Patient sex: M
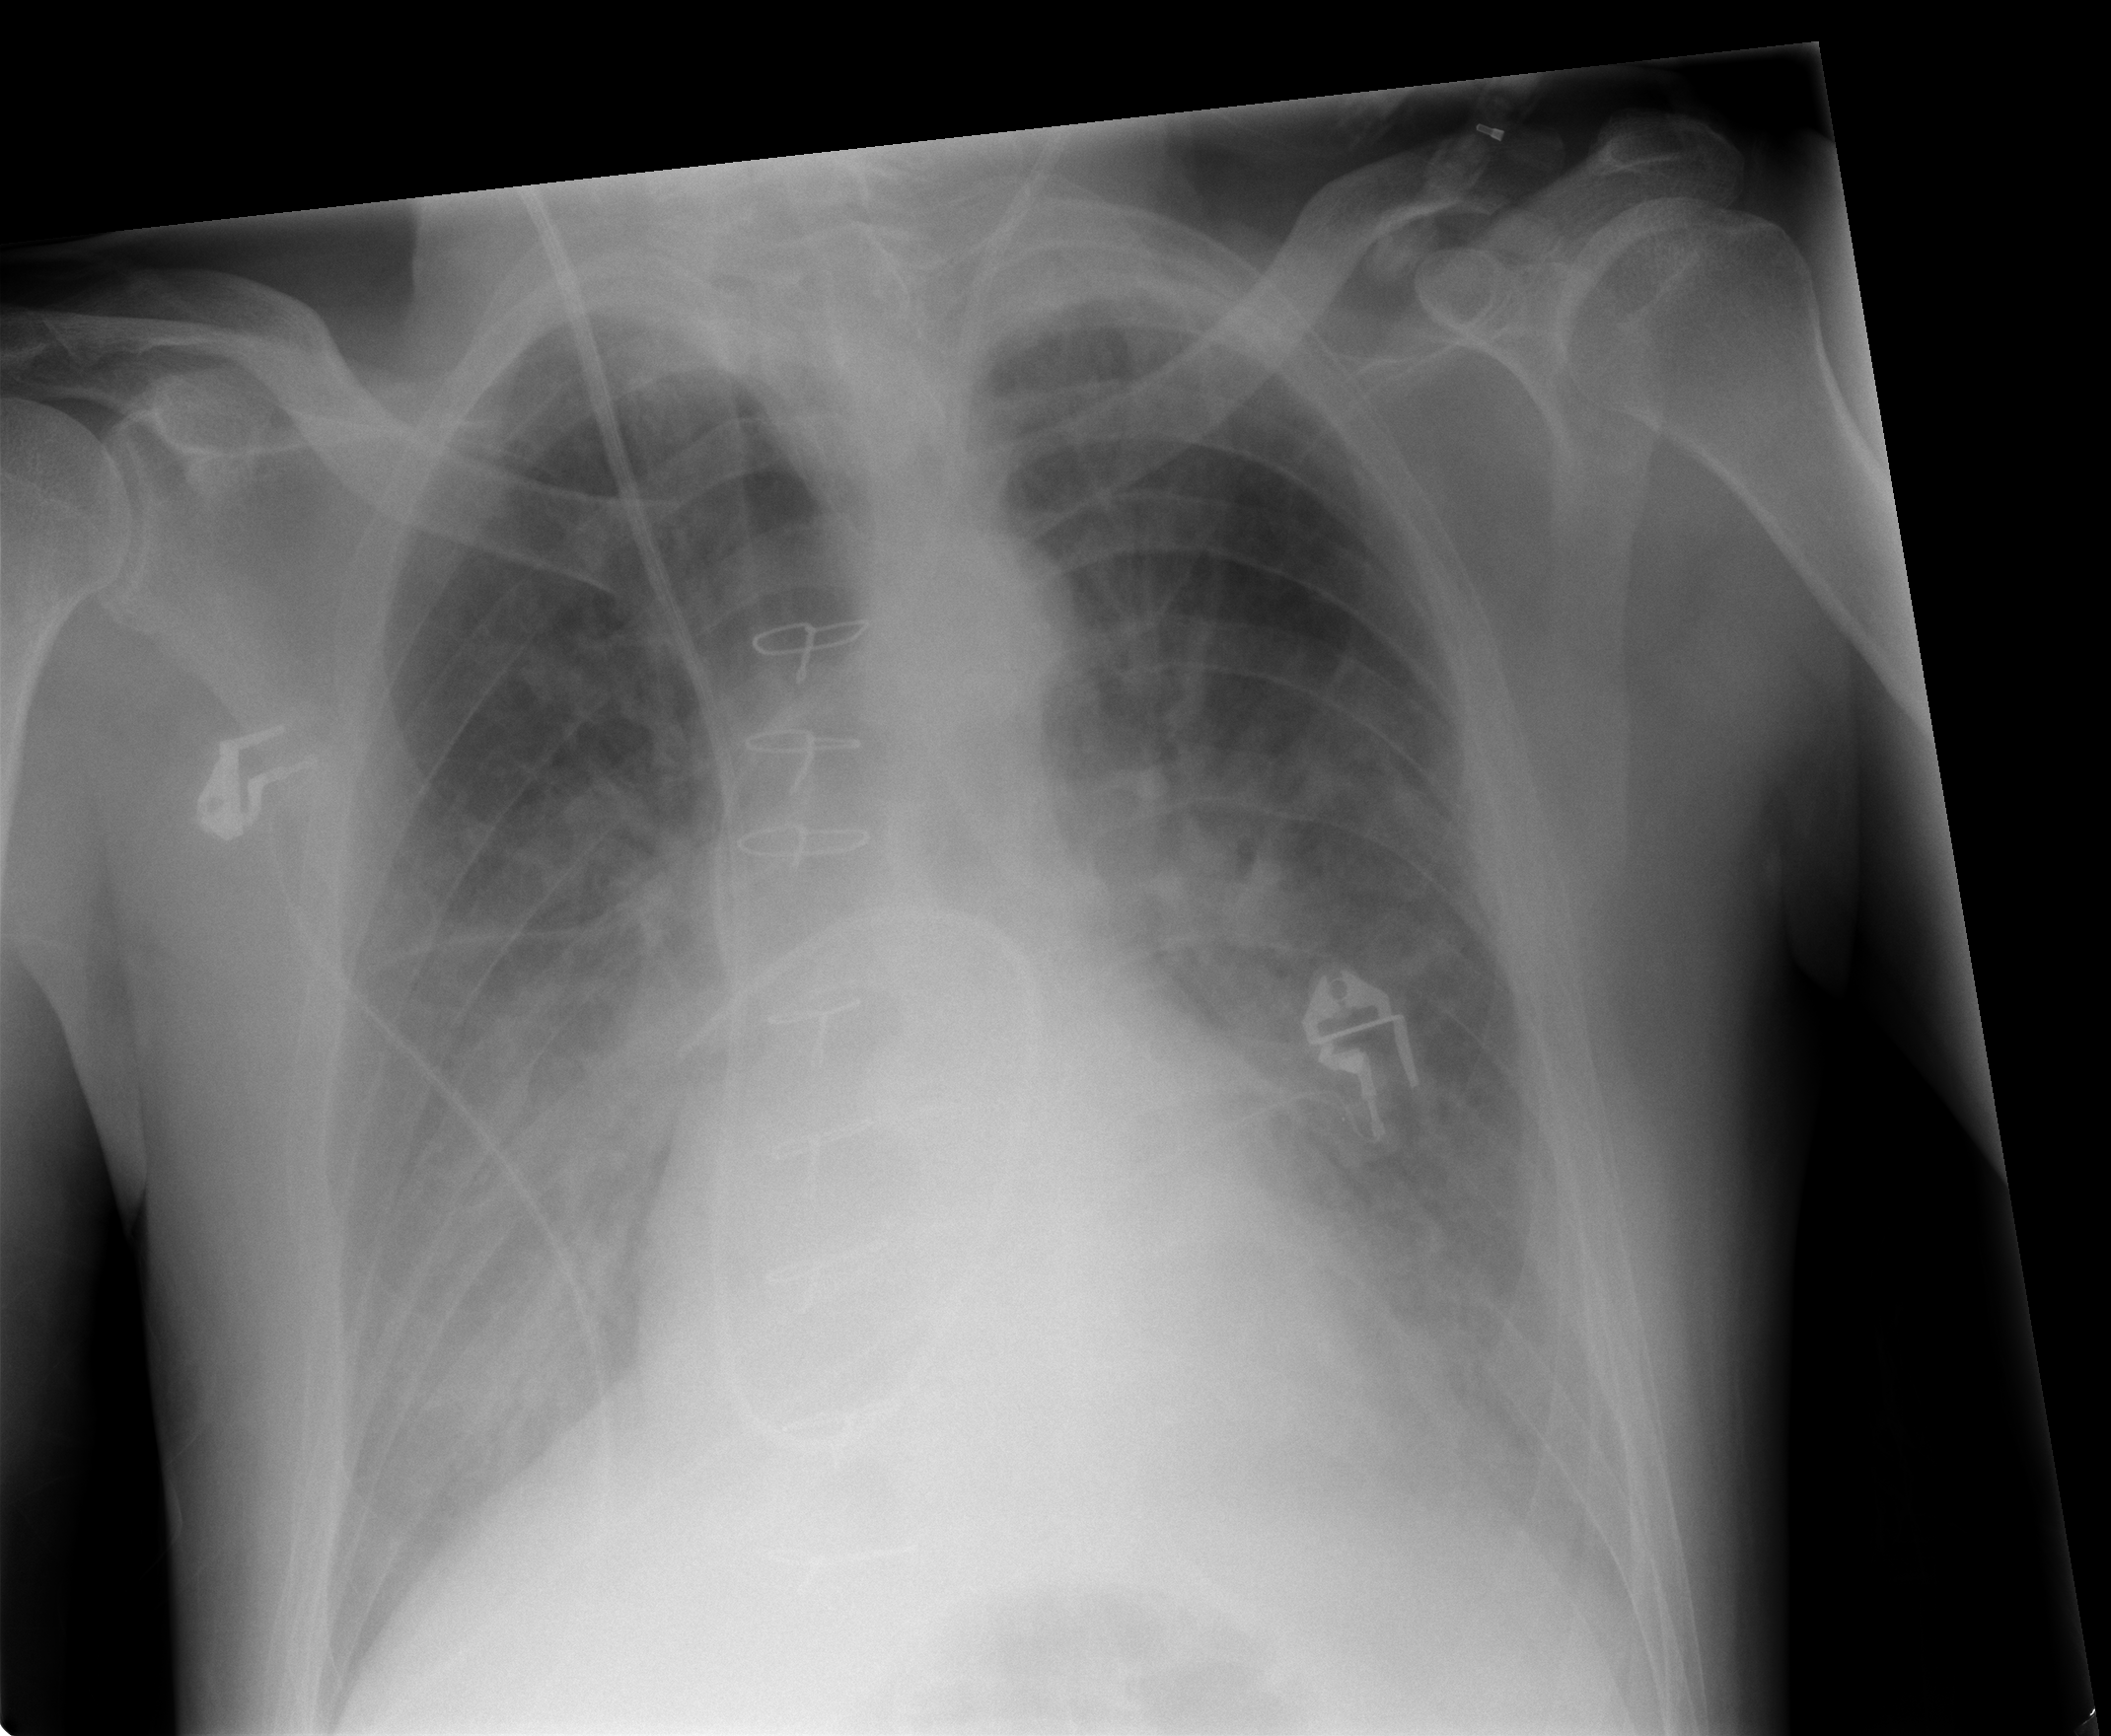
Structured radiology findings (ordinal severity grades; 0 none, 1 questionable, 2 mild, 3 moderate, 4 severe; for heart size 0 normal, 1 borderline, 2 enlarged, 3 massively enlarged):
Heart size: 0
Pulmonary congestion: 2
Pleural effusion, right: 0
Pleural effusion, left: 0
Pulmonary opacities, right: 0
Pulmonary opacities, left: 0
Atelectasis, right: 2
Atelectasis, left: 2